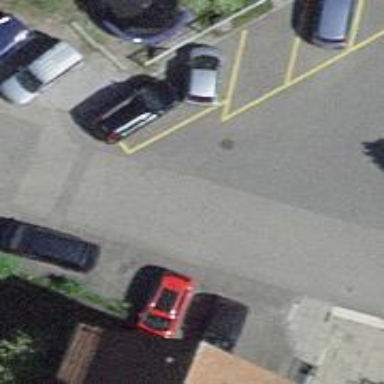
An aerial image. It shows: Road serving as parking aisle.